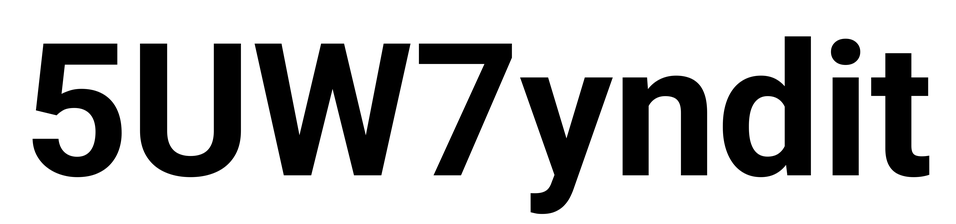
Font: Roboto_Bold